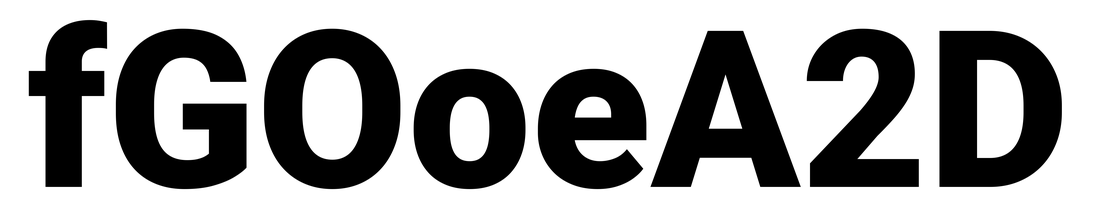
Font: Roboto_Black